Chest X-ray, PA view. Patient: 31 years old, sex F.
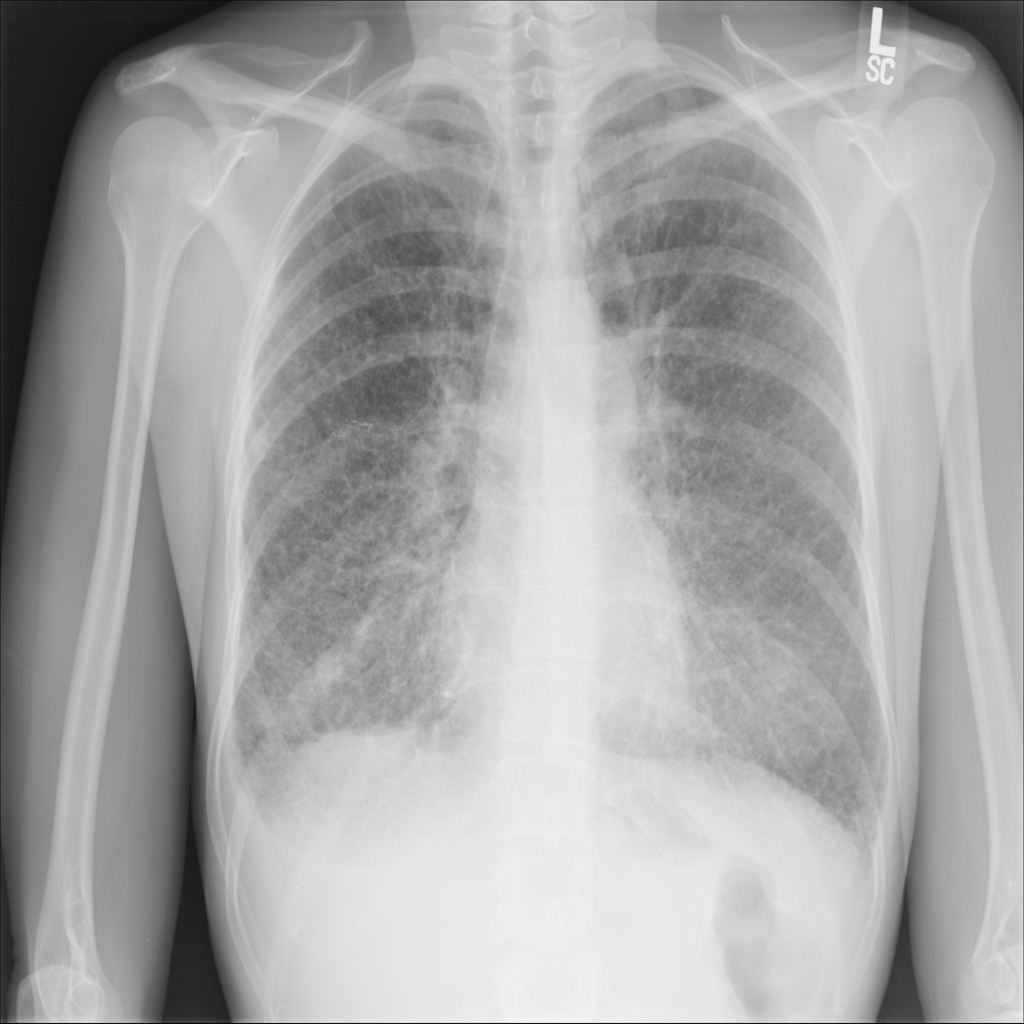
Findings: No Finding